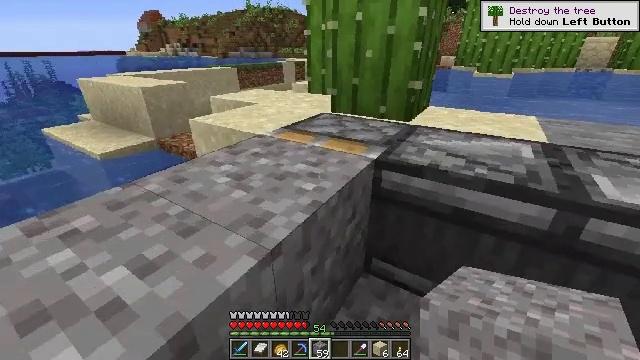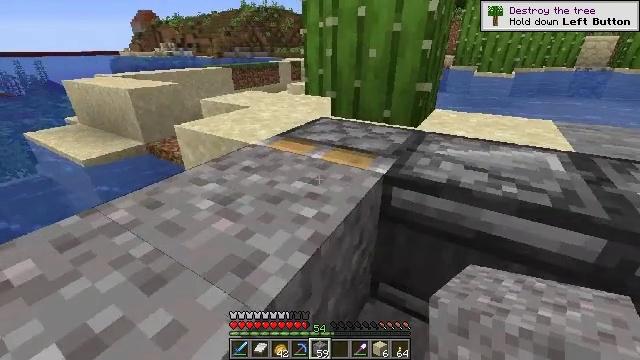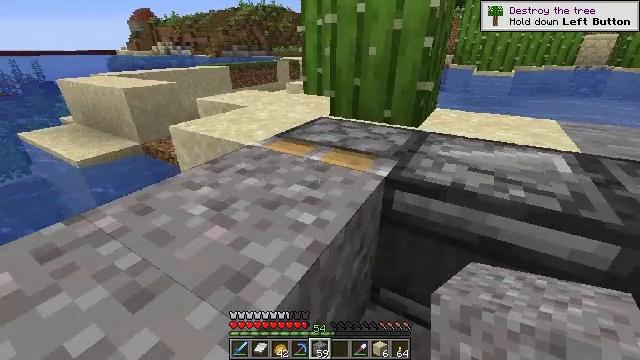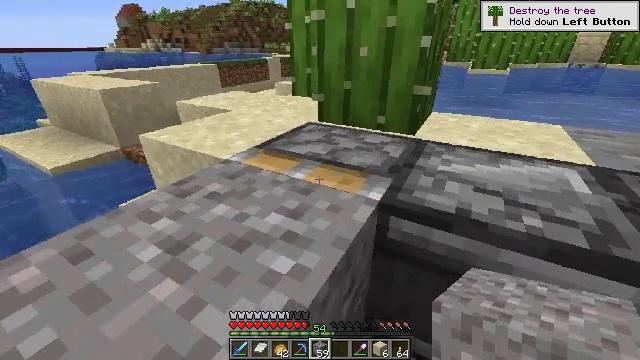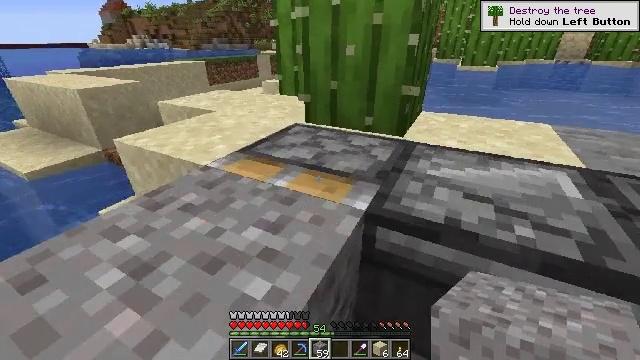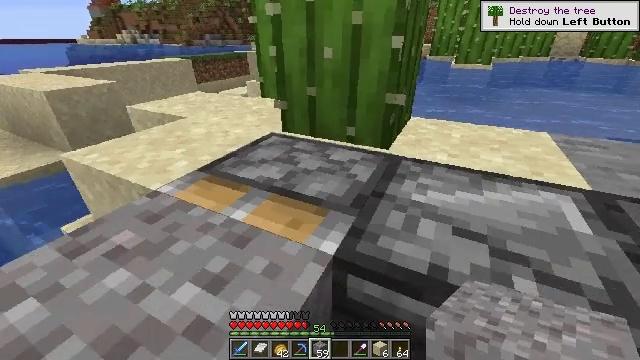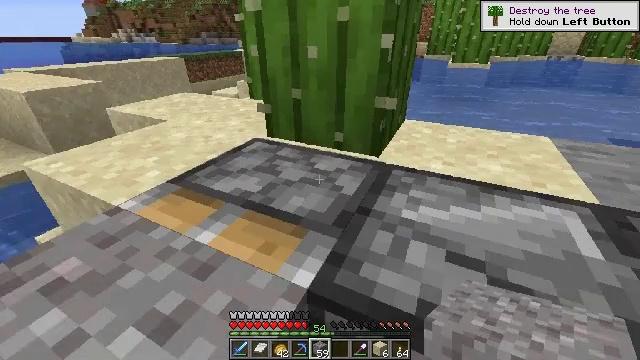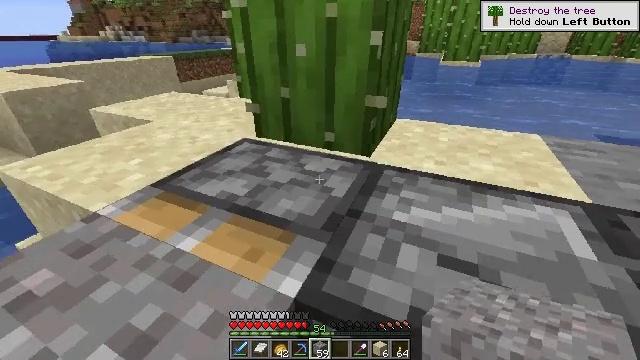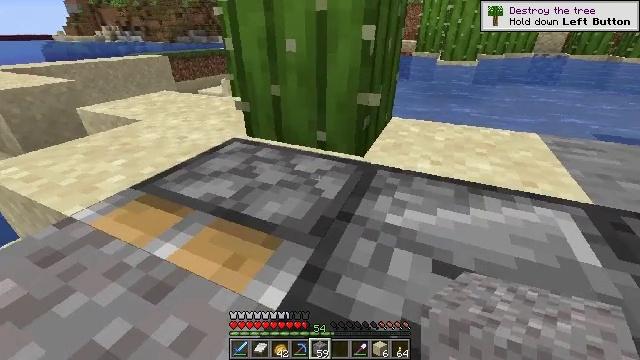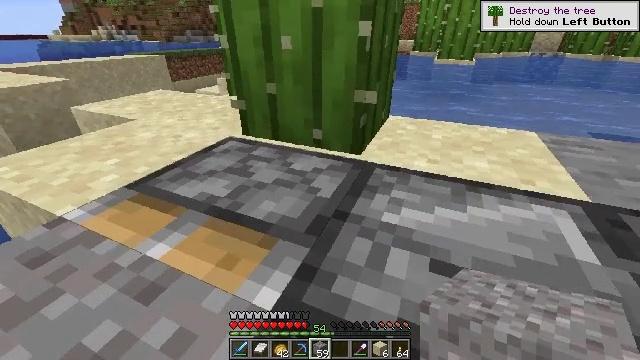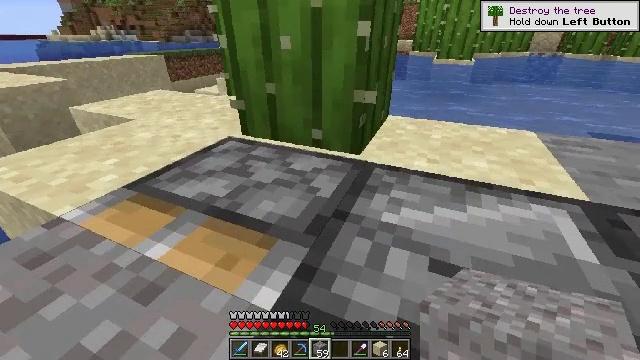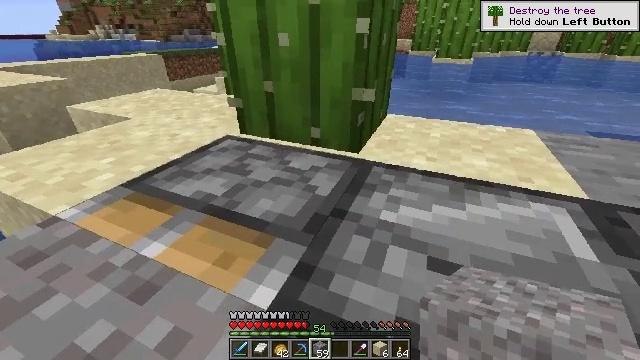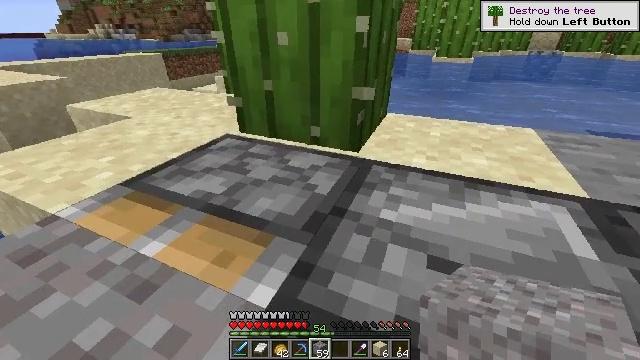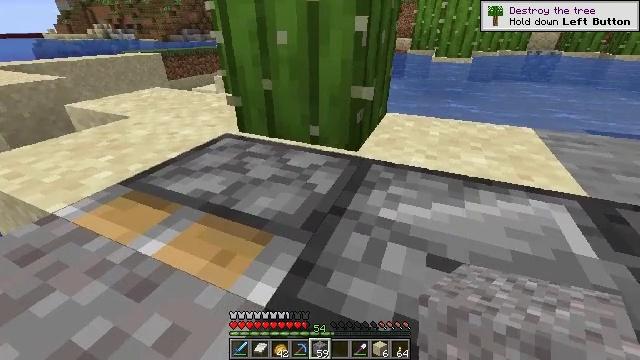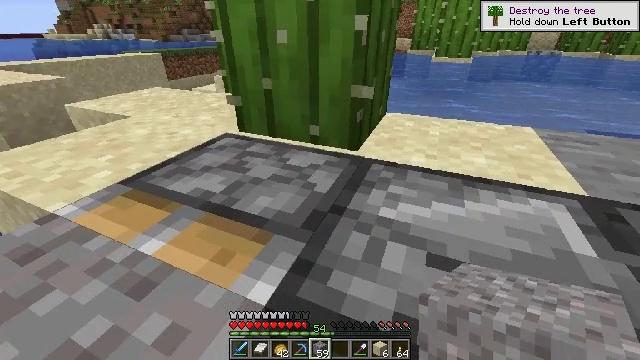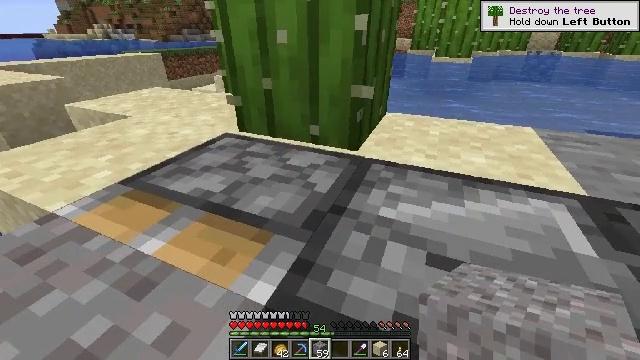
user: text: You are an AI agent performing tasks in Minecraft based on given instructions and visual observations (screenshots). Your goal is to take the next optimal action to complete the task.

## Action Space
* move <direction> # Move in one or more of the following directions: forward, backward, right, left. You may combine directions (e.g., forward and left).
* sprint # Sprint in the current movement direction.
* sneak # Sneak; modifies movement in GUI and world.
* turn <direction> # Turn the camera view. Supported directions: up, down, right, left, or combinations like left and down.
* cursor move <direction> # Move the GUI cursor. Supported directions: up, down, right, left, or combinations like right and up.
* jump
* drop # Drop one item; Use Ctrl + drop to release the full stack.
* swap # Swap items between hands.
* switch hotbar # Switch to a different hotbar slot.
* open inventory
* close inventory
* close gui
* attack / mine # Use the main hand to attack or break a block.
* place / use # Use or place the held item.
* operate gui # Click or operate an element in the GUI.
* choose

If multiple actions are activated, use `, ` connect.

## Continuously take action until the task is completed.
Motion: motion action
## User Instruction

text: Attack the observer device.
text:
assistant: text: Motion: move forward
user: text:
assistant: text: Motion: move forward
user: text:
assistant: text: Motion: move forward, turn right
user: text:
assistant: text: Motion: move forward, turn right
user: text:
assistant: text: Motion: move forward, turn right
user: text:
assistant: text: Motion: no_op
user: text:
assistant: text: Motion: turn right
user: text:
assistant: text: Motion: no_op
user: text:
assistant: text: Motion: no_op
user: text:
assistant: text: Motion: no_op
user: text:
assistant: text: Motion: no_op
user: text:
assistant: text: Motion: no_op
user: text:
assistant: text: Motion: no_op
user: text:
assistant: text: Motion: no_op
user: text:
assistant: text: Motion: no_op
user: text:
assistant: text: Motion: no_op
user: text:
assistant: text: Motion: no_op
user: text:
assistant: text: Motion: no_op
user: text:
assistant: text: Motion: no_op
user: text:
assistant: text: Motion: no_op
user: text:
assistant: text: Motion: no_op
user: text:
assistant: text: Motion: no_op
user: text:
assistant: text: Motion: no_op
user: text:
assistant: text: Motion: turn right and down
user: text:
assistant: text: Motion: turn right and down
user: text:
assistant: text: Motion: turn right and down
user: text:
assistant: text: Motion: turn right and down
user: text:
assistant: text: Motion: attack / mine
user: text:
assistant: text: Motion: attack / mine
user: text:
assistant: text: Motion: attack / mine